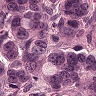
Metastatic tissue present: yes